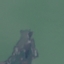
Land use / land cover class: SeaLake